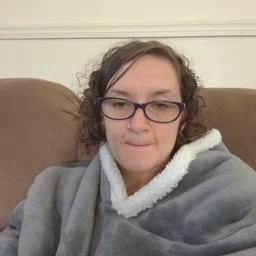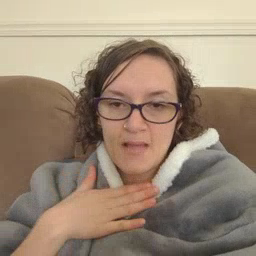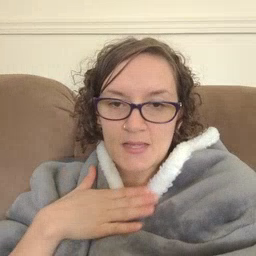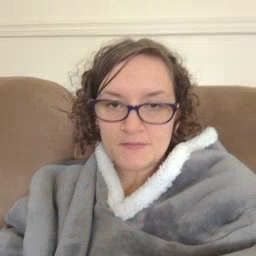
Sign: minemy